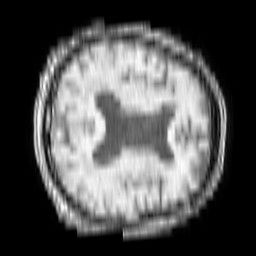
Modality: T1w
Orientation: axial
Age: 82
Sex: male
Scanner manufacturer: philips
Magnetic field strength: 1.5 T
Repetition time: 0.1767 s
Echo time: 0.001808 s